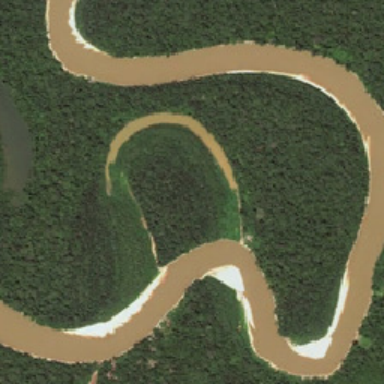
The wind of the mud river through the rain forest stirred the white spray in the swirling area .